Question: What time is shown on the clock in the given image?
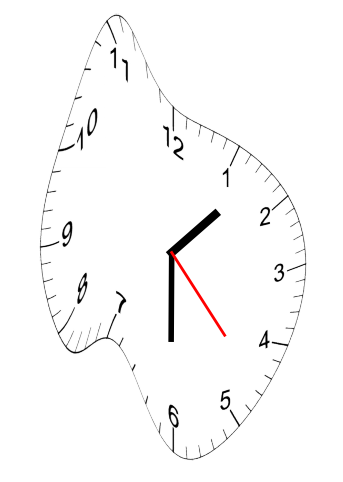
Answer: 01:30:23